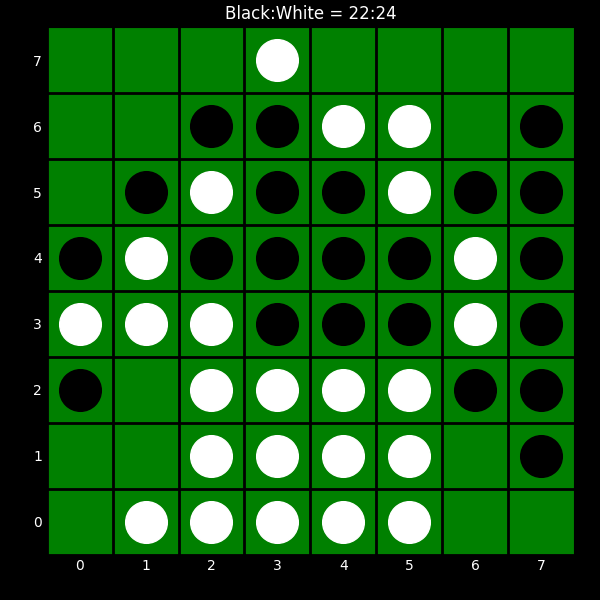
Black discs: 22
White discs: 24